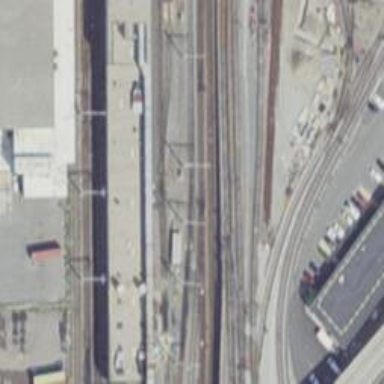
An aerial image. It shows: Electrified rail passing through service yard.